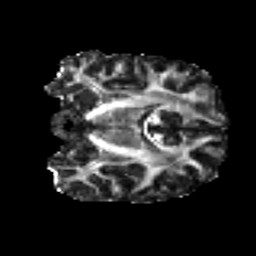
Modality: FA
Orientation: coronal
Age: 30
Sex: male
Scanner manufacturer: ge
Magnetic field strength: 3 T
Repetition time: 7.8 s
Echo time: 0.0609 s